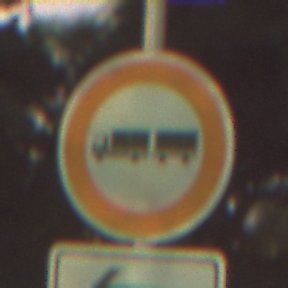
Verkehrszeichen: VerbotLastkraftwagenMitAnhaenger
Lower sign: RichtungsangabeDurchPfeile2
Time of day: Night
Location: Outdoor (Suburban)
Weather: Clear
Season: NotSpecified
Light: Artificial